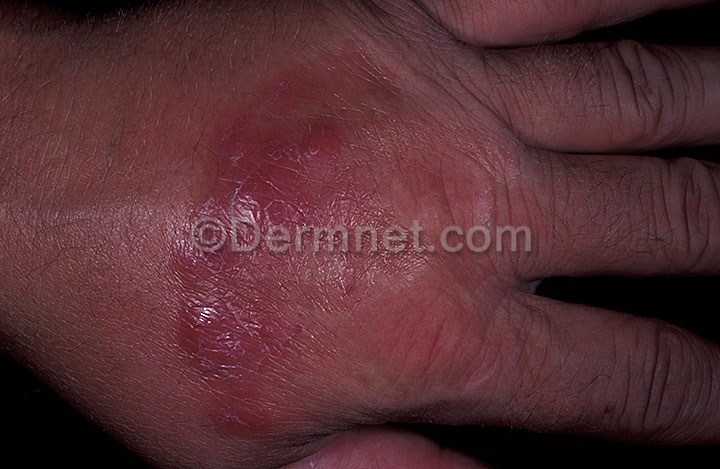
Disease: Tinea Ringworm Candidiasis and other Fungal Infections